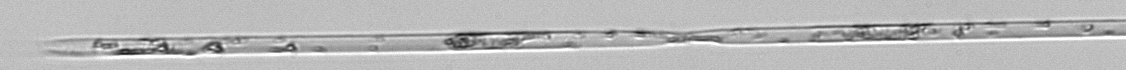
Label: Rhizosolenia